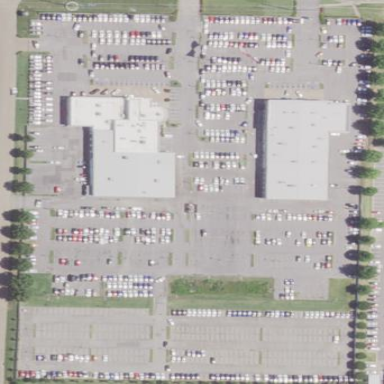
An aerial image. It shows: Commercial area.